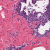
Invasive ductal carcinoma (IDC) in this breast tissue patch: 0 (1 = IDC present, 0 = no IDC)